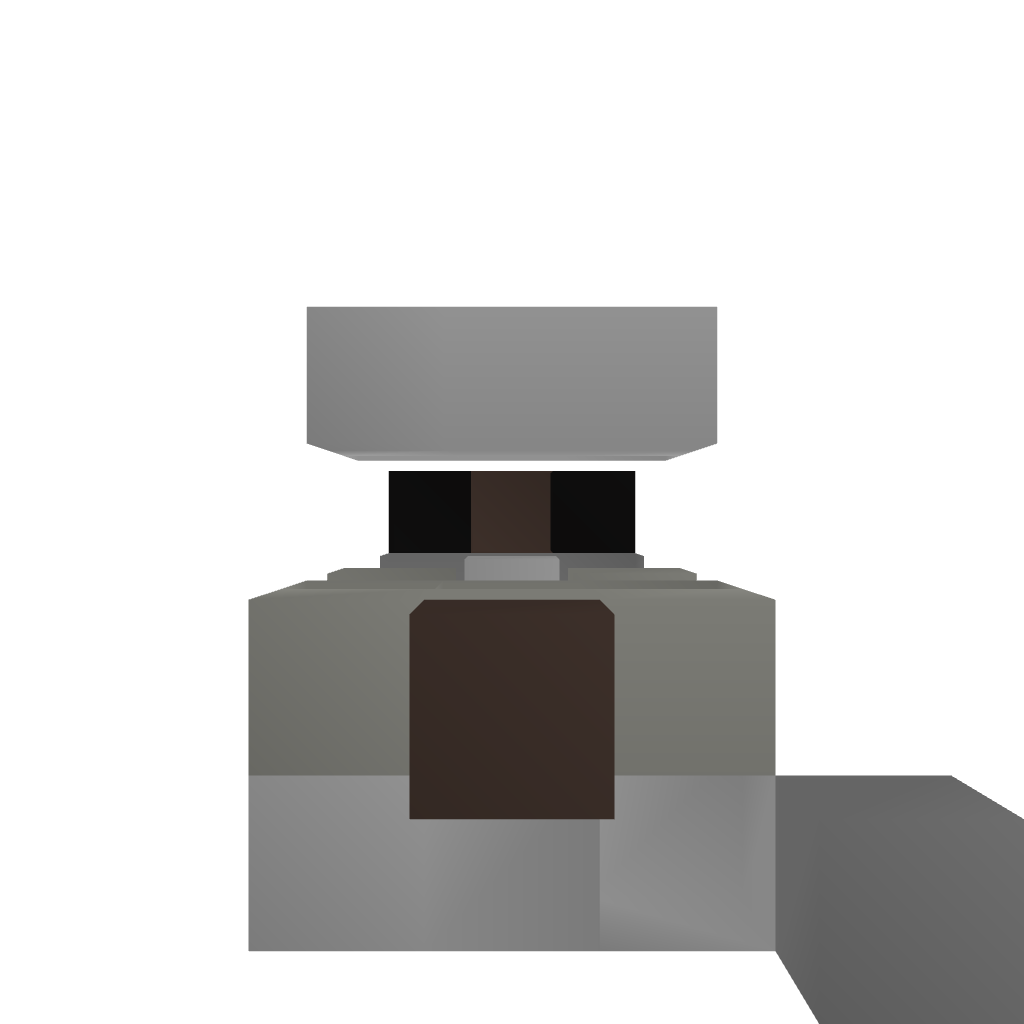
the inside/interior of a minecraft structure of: Truck w/ Forklift